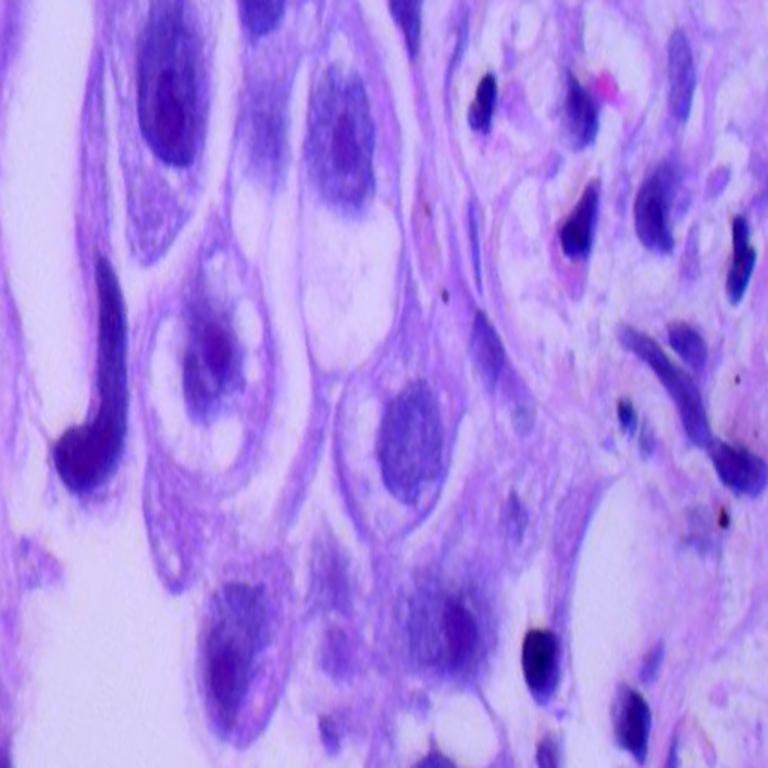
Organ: lung
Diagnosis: adenocarcinomas